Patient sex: F
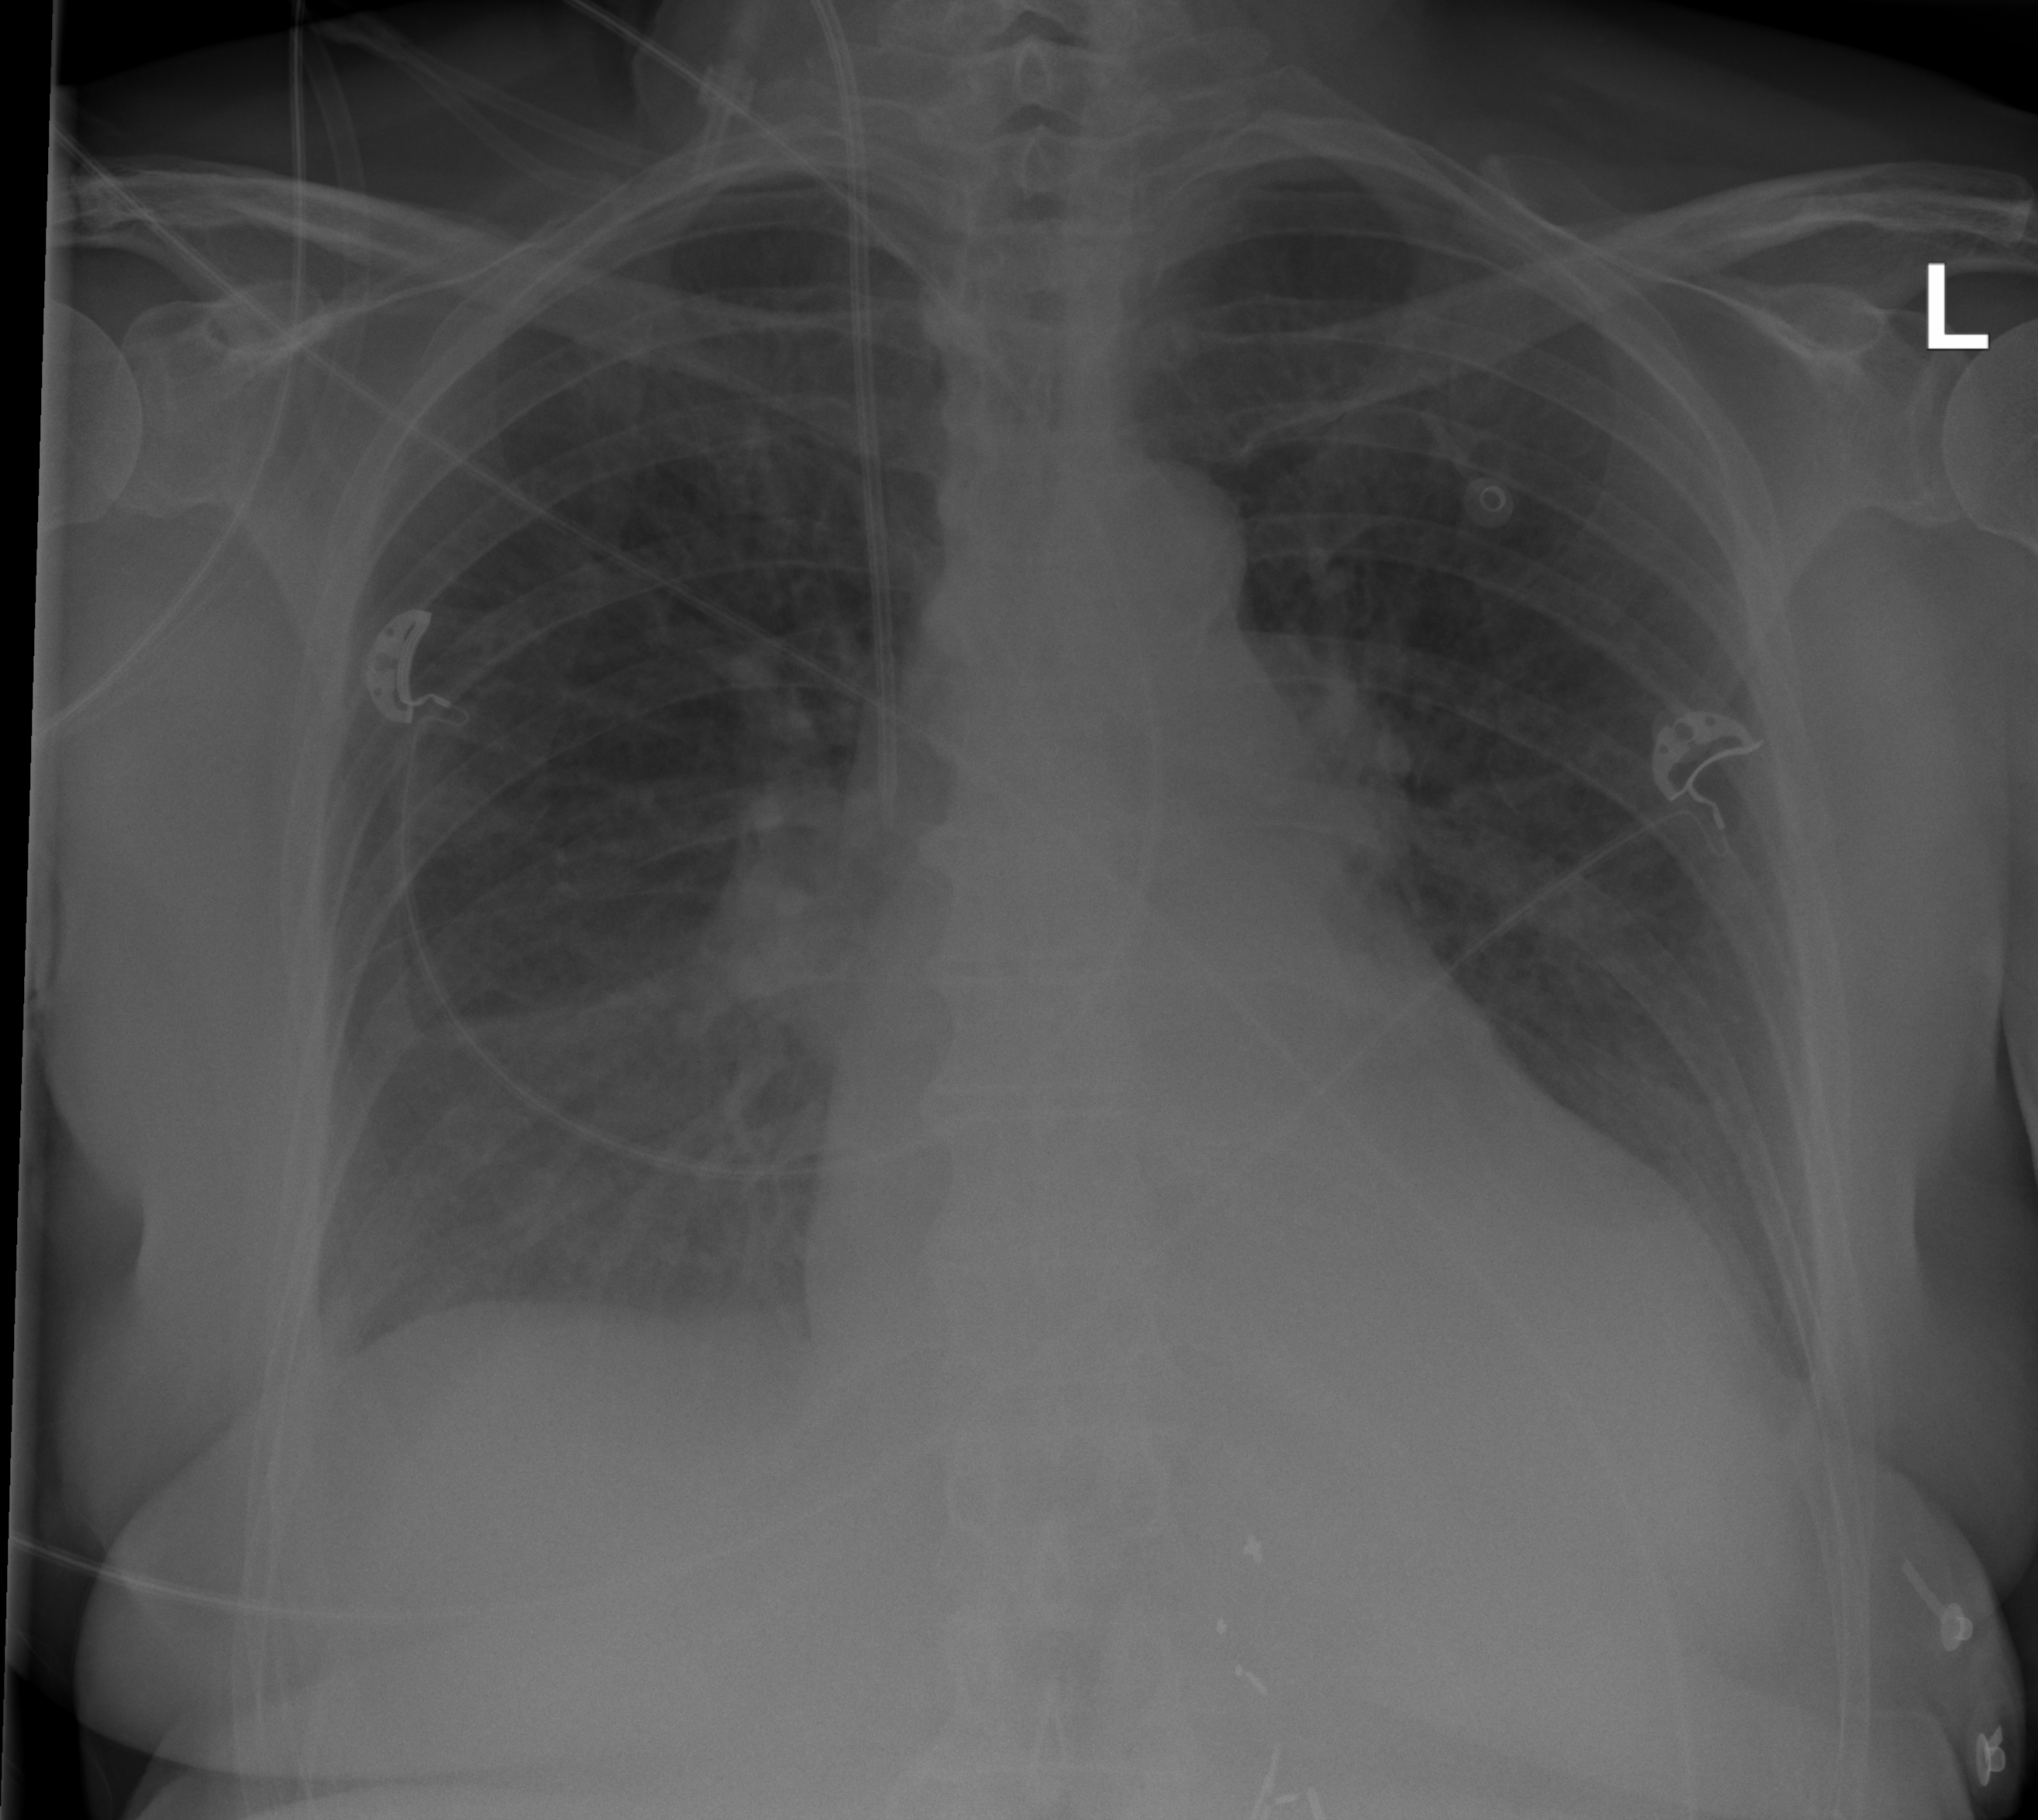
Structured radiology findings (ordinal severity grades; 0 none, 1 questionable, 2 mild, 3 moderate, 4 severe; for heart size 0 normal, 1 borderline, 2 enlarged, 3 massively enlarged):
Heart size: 2
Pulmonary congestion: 2
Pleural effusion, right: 2
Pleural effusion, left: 2
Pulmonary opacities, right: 0
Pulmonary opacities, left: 2
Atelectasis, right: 2
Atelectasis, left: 2